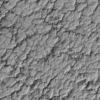
Label: not_dusty